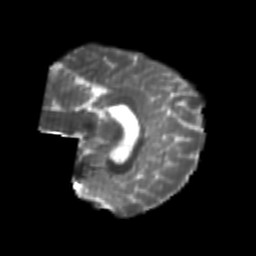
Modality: T2w
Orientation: sagittal
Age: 25
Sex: female
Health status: healthy
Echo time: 0.074 s